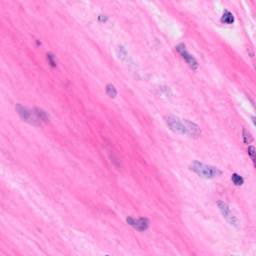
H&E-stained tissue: Breast